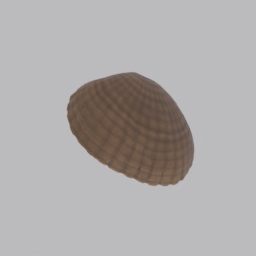
Label: animals